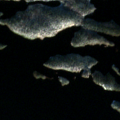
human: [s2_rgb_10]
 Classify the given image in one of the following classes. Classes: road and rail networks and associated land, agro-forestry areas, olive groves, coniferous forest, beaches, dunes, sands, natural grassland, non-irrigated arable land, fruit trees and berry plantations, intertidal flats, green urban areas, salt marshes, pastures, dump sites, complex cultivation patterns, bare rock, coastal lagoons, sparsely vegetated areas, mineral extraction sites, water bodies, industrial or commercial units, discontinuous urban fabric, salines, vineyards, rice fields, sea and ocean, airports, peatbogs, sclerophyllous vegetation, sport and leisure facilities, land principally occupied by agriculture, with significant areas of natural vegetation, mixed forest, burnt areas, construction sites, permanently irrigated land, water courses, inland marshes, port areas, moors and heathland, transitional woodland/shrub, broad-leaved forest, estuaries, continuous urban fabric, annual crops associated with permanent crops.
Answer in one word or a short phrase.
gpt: coniferous forest, mixed forest, water bodies